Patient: sex F, age 67
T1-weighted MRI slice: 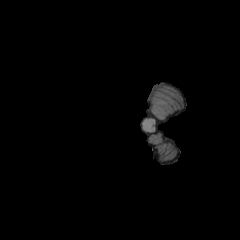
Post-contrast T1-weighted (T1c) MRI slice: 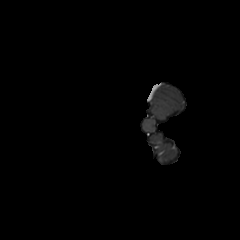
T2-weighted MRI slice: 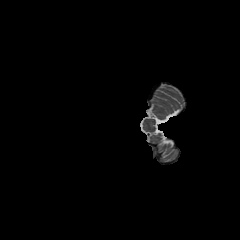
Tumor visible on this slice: no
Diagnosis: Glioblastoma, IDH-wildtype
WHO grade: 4